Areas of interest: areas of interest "Commercial service"
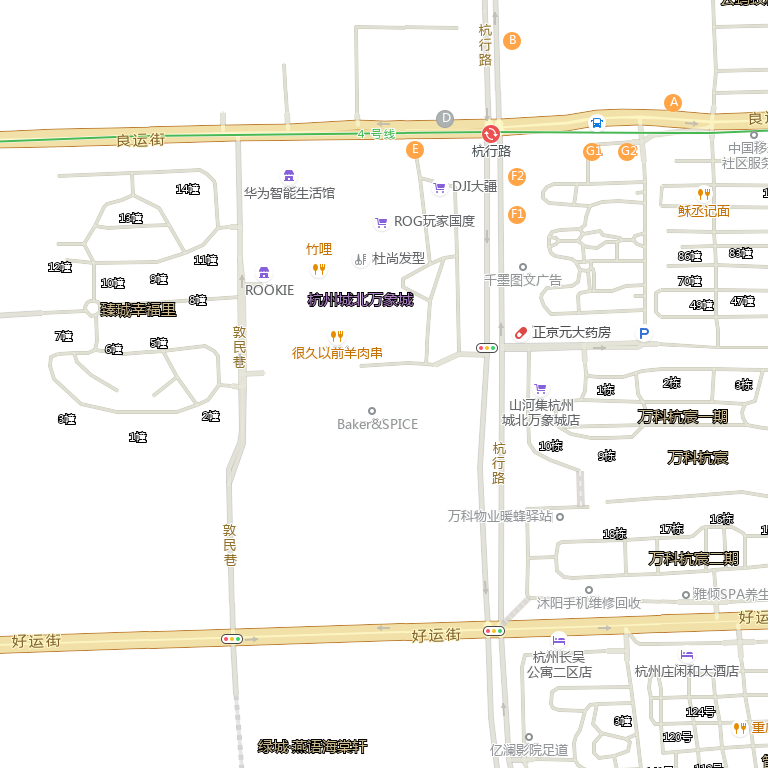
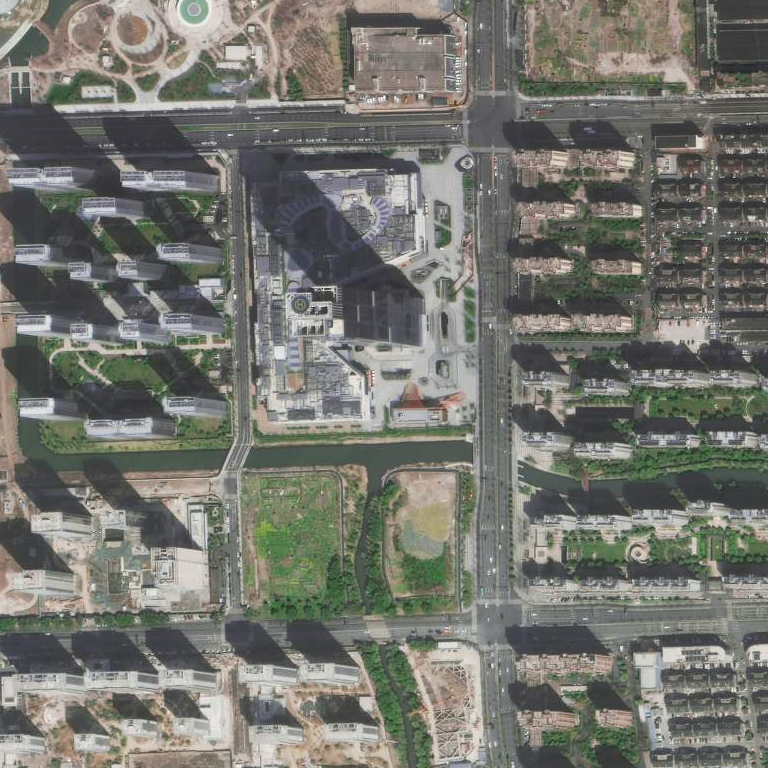